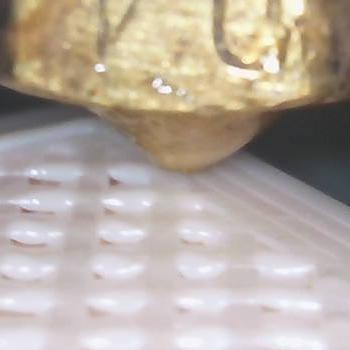
Flow rate: 56%